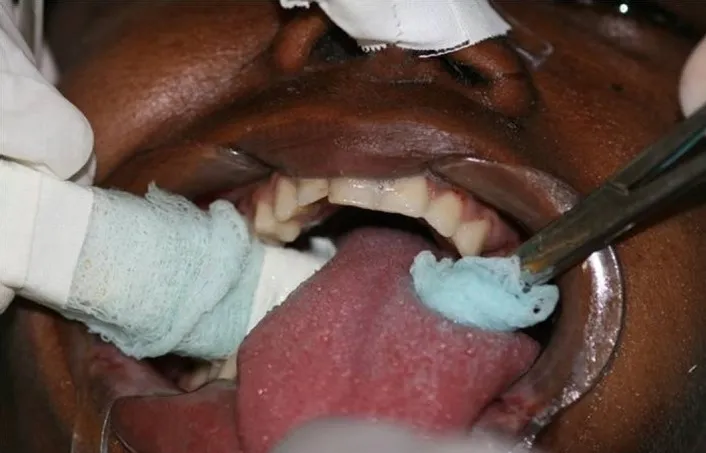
Clinical aspect after dental behaviors performed - Significant improvement of oral health of patients admitted to the ICU.
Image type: medical_photograph (other_medical_photograph)